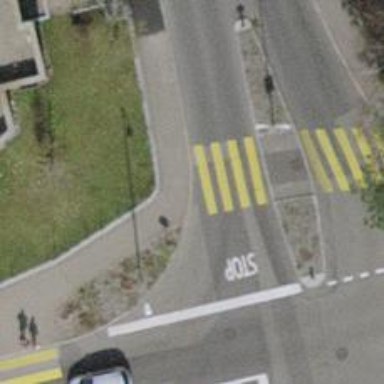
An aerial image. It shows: Kerb serving as barrier.